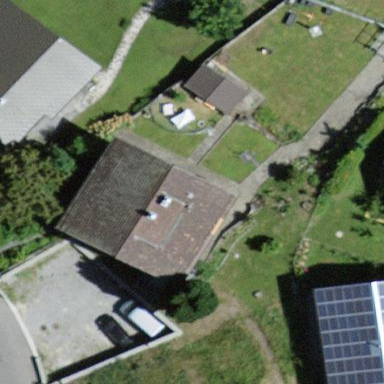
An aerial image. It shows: Residential building.